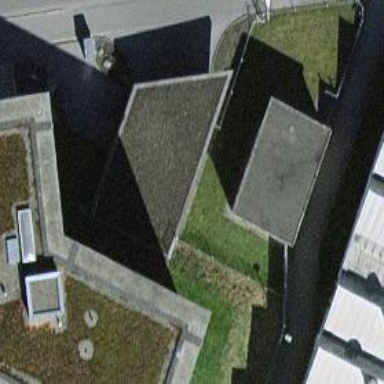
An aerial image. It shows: Parking area with concrete surface.